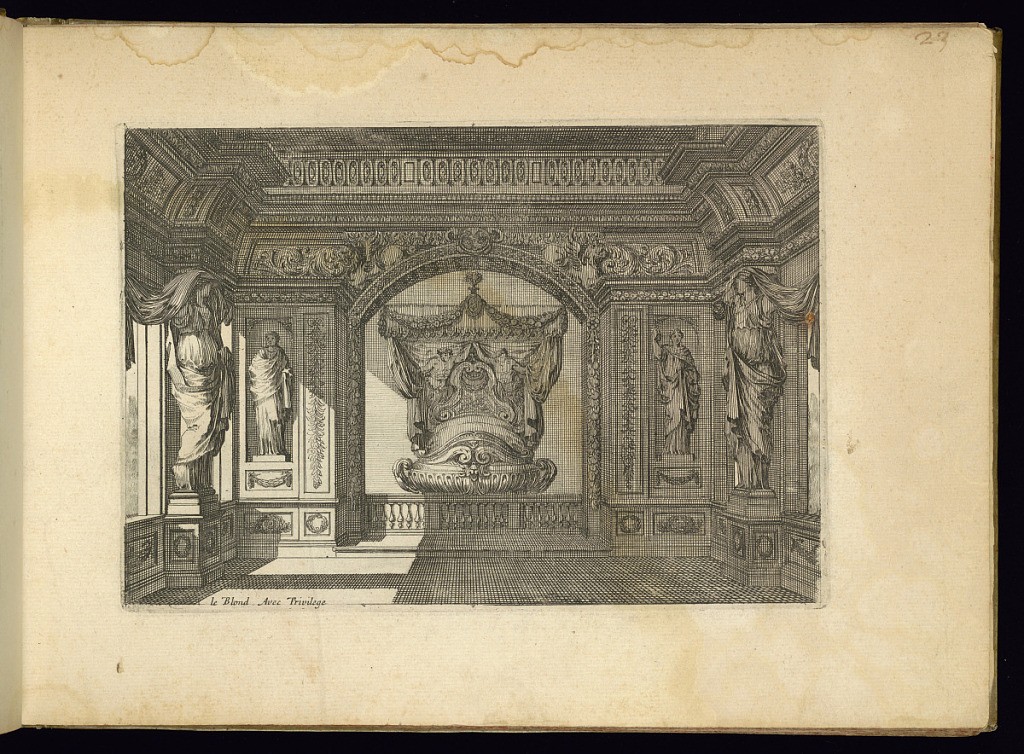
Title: Interior Alcove
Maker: Jean Le Pautre, French, 1618–1682
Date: ca. 1651
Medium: Etching on laid paper
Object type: Print
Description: Design for an interior alcove with a half-tester bed in the center framed by an arch and a balustrade. The tester is hung with bed curtains and a feather finial. The headboard is highly ornamented with male herm figures holding the curtains and a double s-scroll frame. The foot of the bed is decorated with scrolling foliage, and fluting. A festoon of flowers is hung across the tester with a central roundel. The room is highly ornate with sculpted paneling and friezes. Niches flank the arched alcove with sculpted figures within. Caryatids in between the windows on both sides of the room.